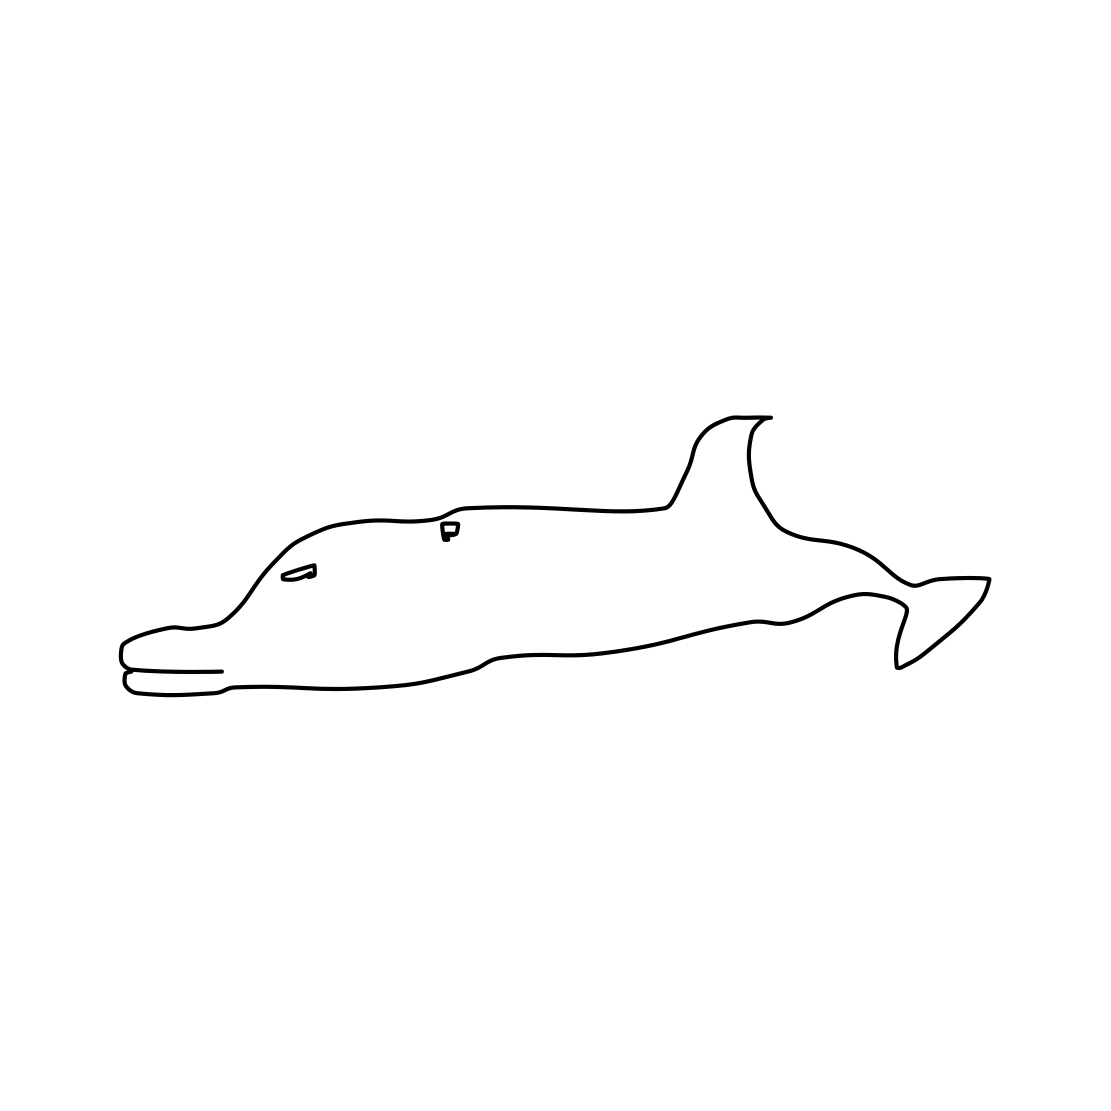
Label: dolphin